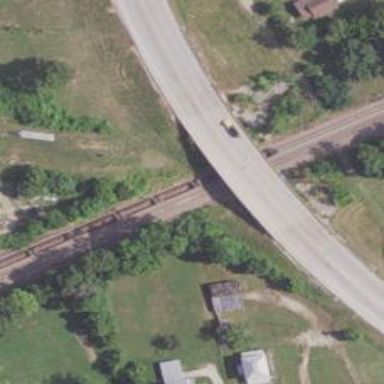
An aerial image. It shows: Trunk highway with bridge.